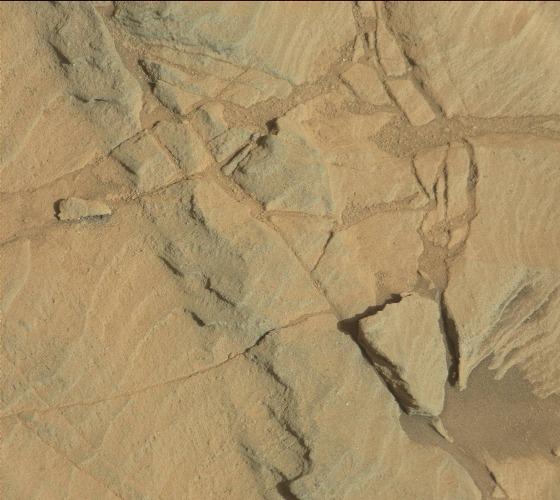
Terrain classes present: Bedrock, Gravel / Sand / Soil, Rock, Shadow